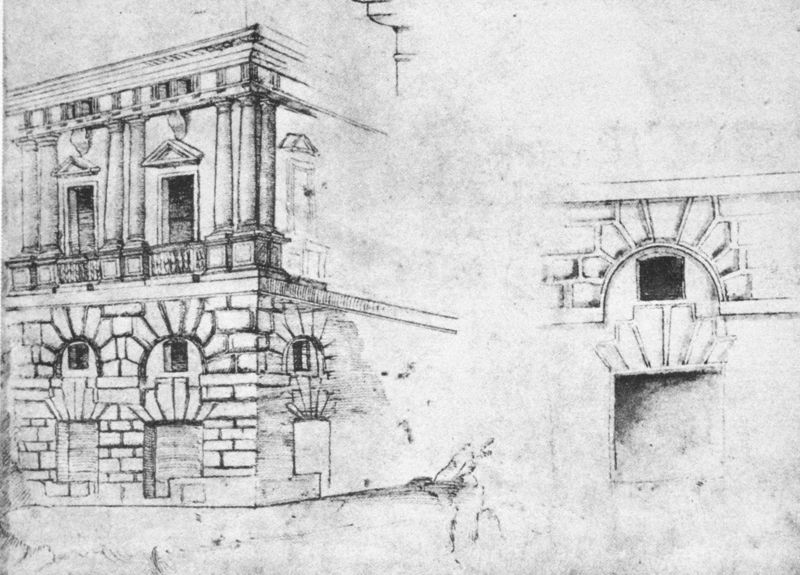
Titel: Casa Bramante / Palazzo Caprini (Handzeichnung Palladio)
Künstler: Donato Bramante
Standort: Roma
Institution: Casa Bramante / Palazzo Caprini
Schlagwörter: weiß, dreieck, ausschnitt, fenster, grau, kreide, schwarz, skizze, strasse, säule, säulen, tür, zeichnung, dach, gebäude, haus, weg, muster, architektur, barock, stein, steine, blatt, renaissance, balkon, papier, ecke, ansicht, bogen, fassade, fassaden, türen, studie, auer, giebel, mauer, grafik, pilaster, rundbogen, detail, geländer, bögen, eingang, gewölbe, palast, palazzo, stockwerk, balustrade, kohle, mauerwerk, schwarz weiss, radierung, bleistift, entwurf, stift, kapitelle, fragment, gemäuer, doppelsäulen, gesims, verschwommen, rundbögen, geschosse, icht, geschoss, gebälk, tryptichon, aufriss, tympanon, architekturzeichnung, ädikula, graphit, oberlicht, neoklassizismus, halbsäulen, bossen, dachgesims, mauerung, belle etage, steinbau, oberlichter, abschluss, detailansicht, türsturz, 1750, trypychon, straoße